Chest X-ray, PA view. Patient: 51 years old, sex F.
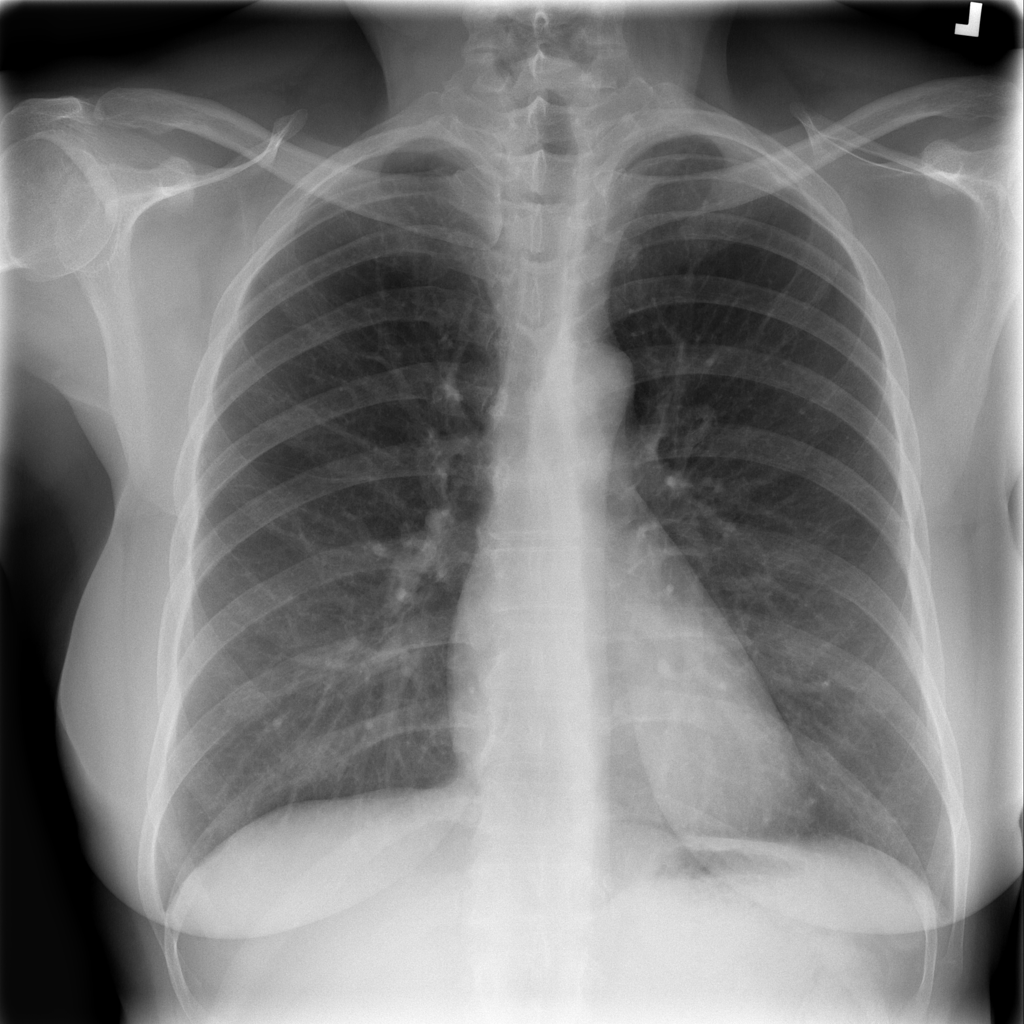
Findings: No Finding